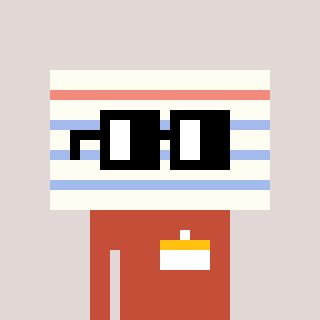
a pixel art character with square black glasses, a empty notebook page-shaped head and a rust-colored body on a warm background